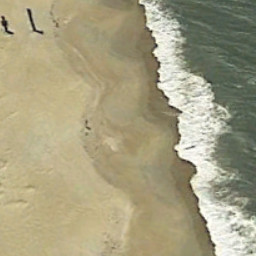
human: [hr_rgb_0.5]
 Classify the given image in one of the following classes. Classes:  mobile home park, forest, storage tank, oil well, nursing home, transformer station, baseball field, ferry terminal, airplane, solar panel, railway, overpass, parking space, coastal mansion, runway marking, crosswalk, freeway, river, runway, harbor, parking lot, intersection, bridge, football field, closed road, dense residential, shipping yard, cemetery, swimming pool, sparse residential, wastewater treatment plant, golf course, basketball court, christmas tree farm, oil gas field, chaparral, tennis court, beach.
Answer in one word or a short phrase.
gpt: beach